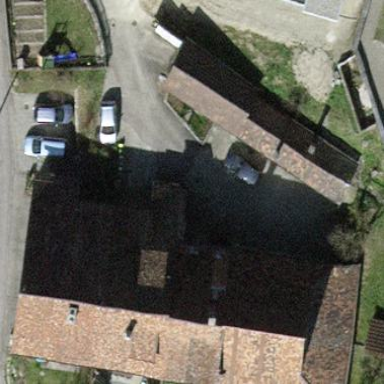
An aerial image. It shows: Terrace building with gabled roof.